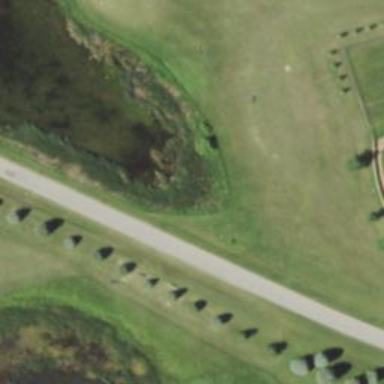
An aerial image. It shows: Disc golf hole.